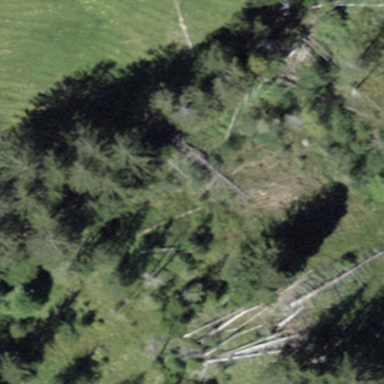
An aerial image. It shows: Forest area.